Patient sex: M
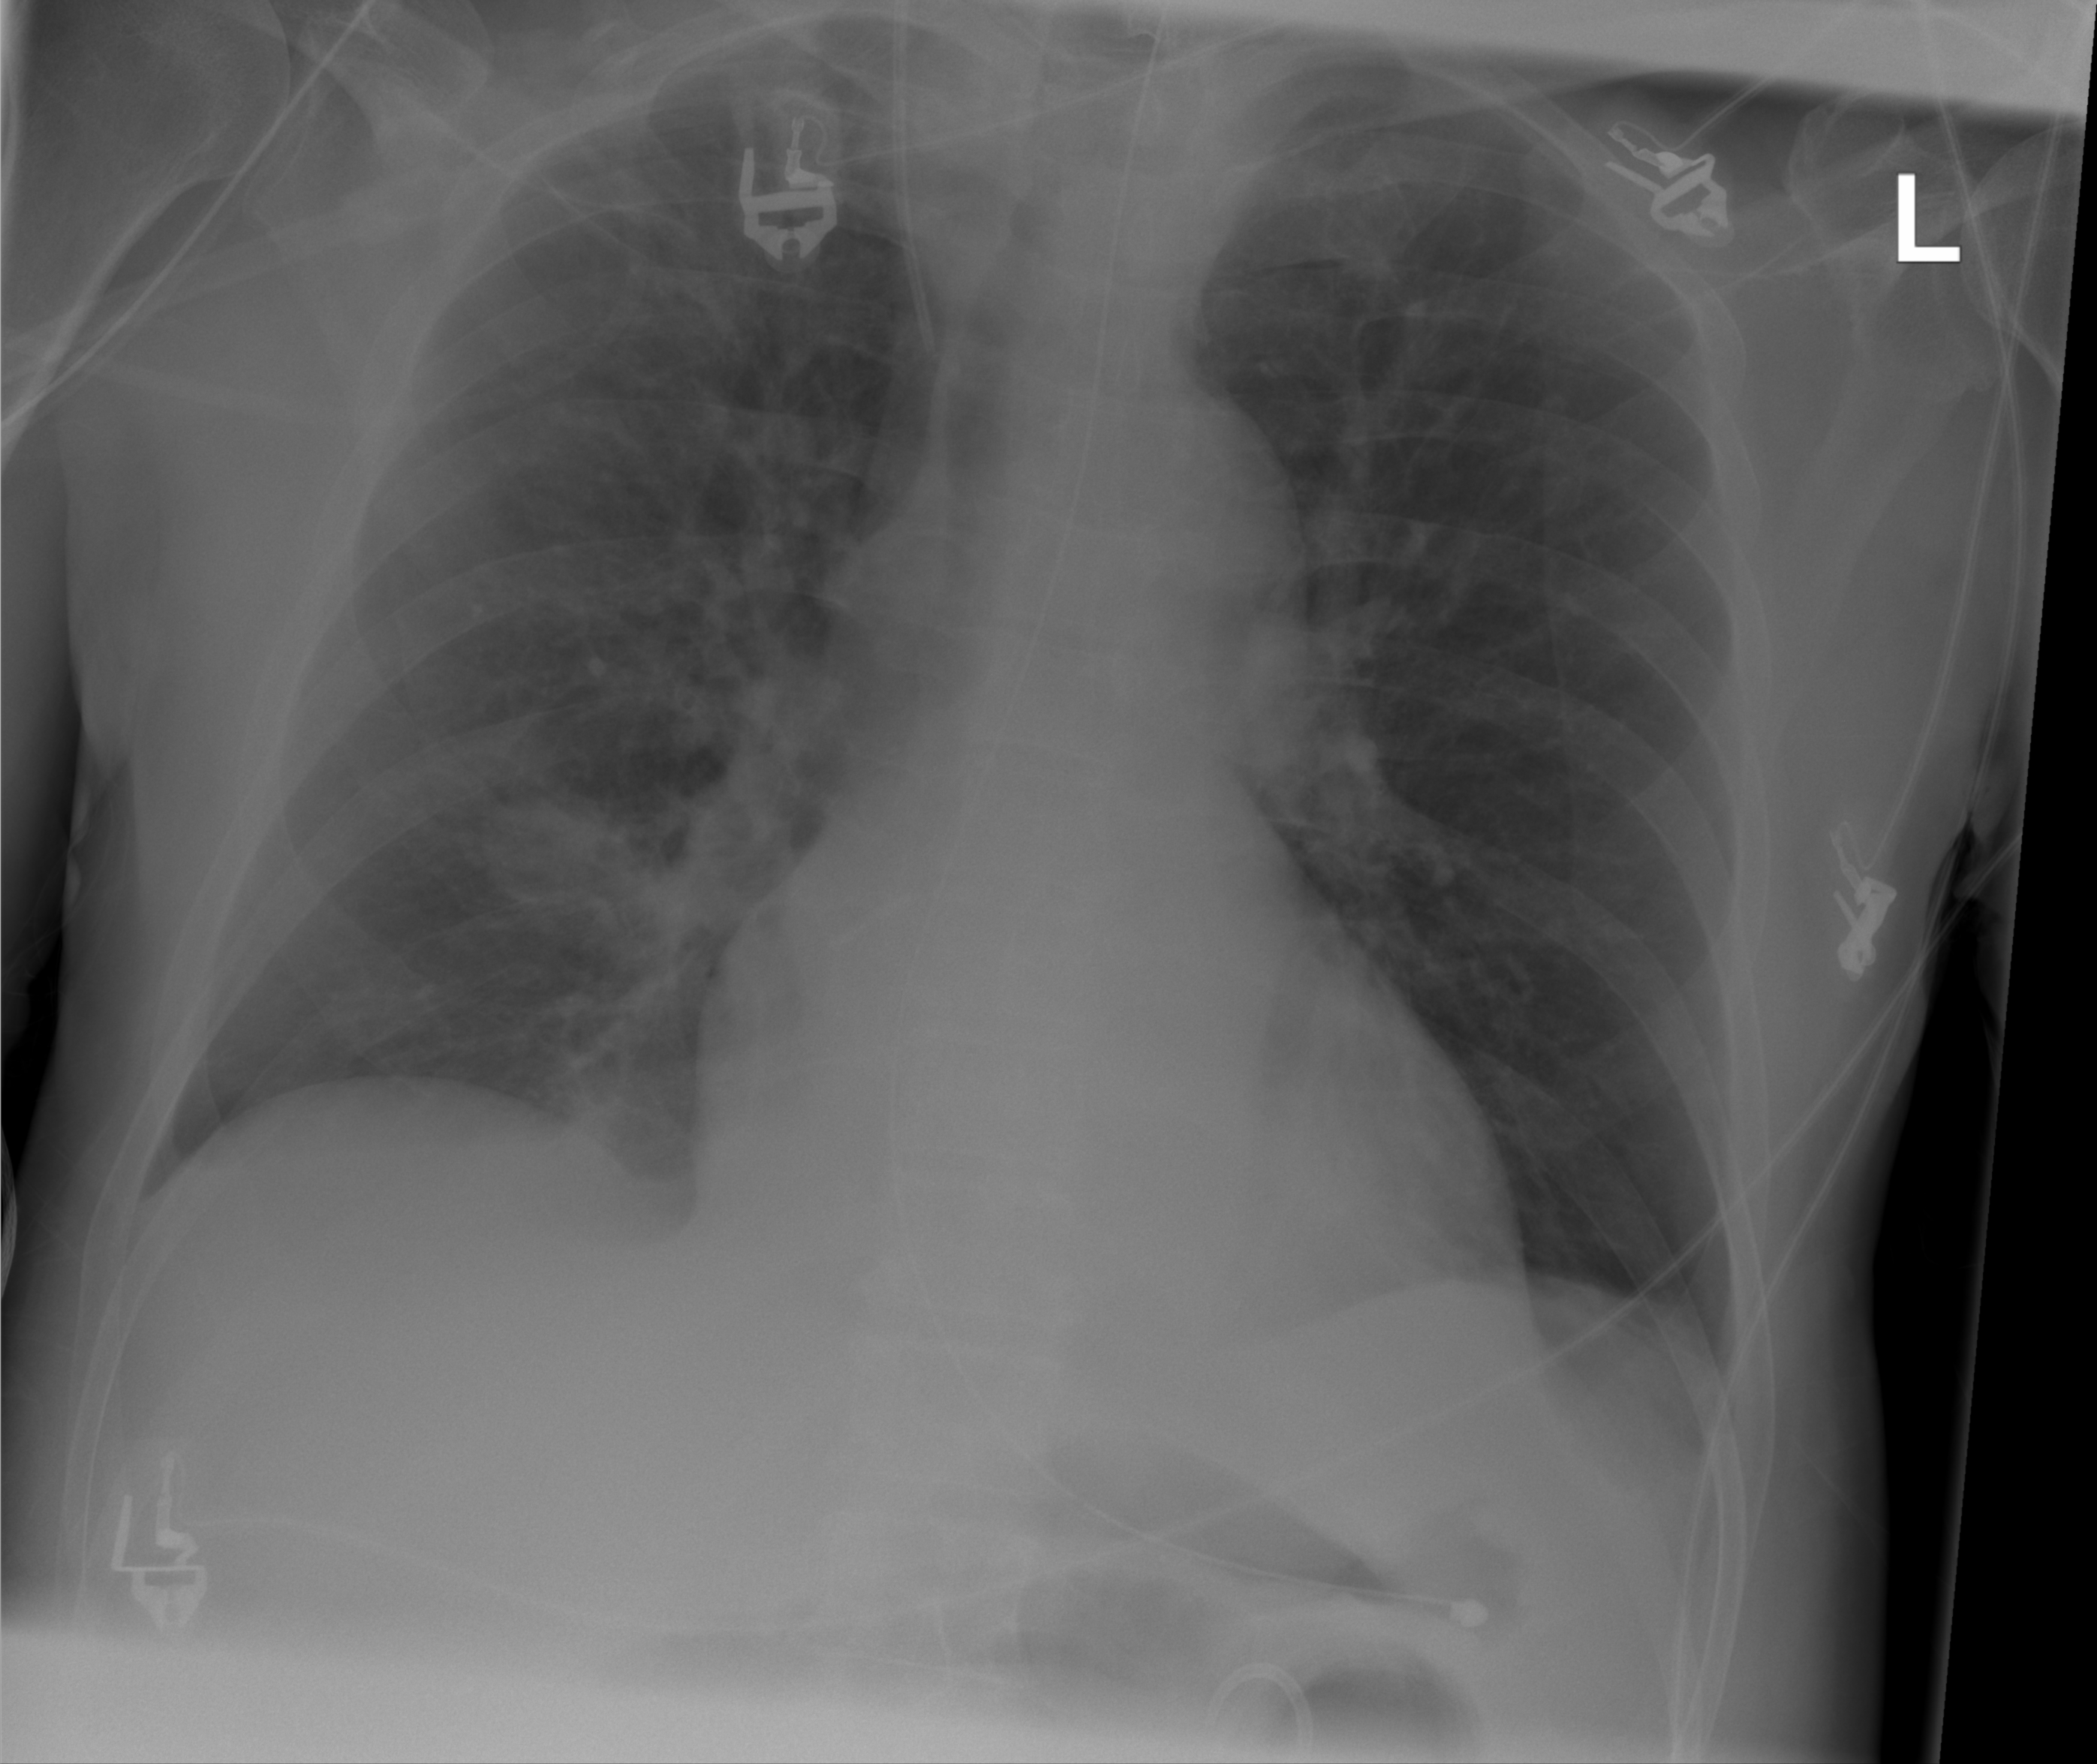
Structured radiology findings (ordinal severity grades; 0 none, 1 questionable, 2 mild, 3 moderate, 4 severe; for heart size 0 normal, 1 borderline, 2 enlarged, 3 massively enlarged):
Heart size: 0
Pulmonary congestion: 0
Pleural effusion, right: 2
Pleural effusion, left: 0
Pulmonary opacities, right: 2
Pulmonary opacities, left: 0
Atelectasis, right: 0
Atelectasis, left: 0